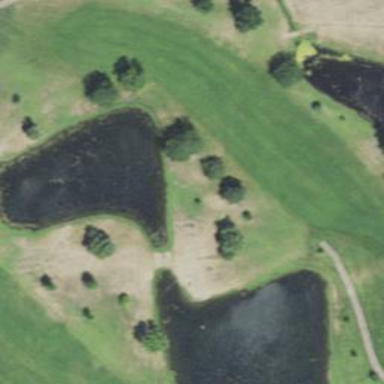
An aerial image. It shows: Water hazard on golf course. The hazard is natural water feature.